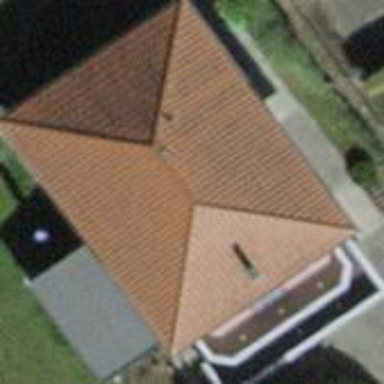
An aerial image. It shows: Residential building.